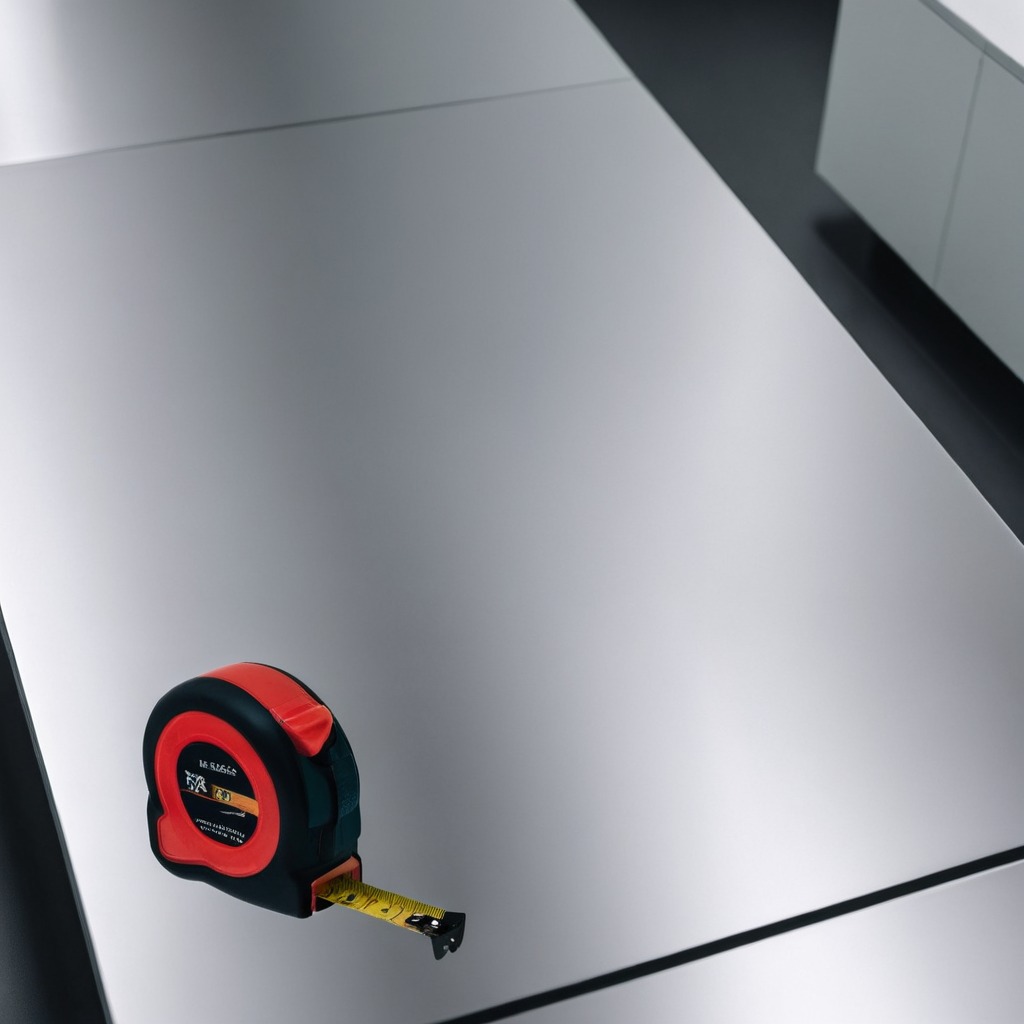
A measuring tape is lying on a stainless steel table in a high-end prototyping lab.